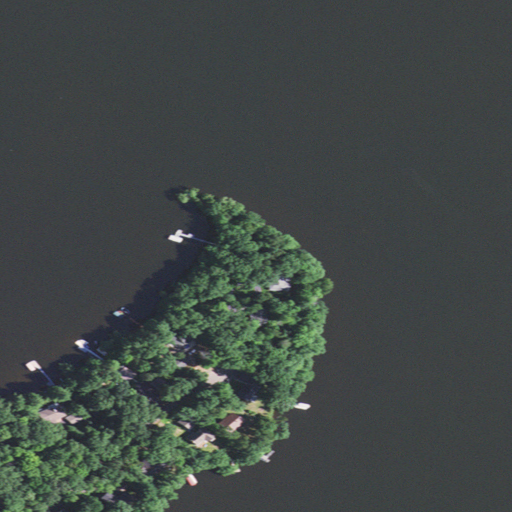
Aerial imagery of cape in Wisconsin named Mekanac Point containing open water, open development, mixed forest, deciduous forest, low intensity development, grassland, and herbaceous wetlands